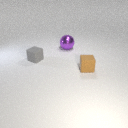
small brown rubber cube to the right of large purple metal sphere